Question: I have an "horizontal" image as background (it's 2048x1148).
I set 'background:url("") no-repeat scroll center top / cover' and in desktop mode everything is ok. In mobile though I can't get the background-image to scale and automatically cover the height. Shouldn't 'background-size:cover' do it automatically?

<URL>'s the live site.
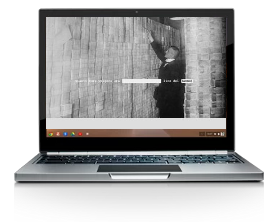
Answer: Make your page cover the hole viewport:
'''
html, body{
height: 100%;
}
'''
or use 'min-height'.